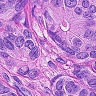
Metastatic tissue present: yes